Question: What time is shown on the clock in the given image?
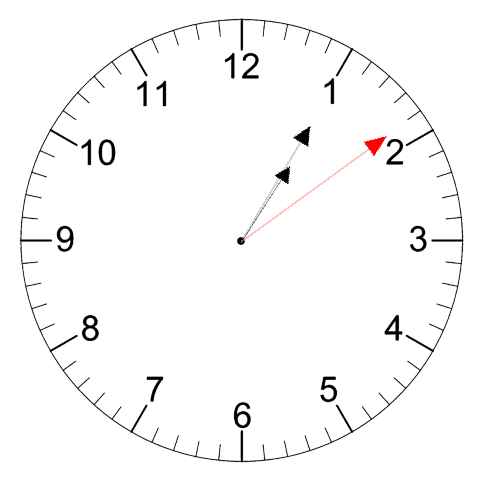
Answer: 01:05:09